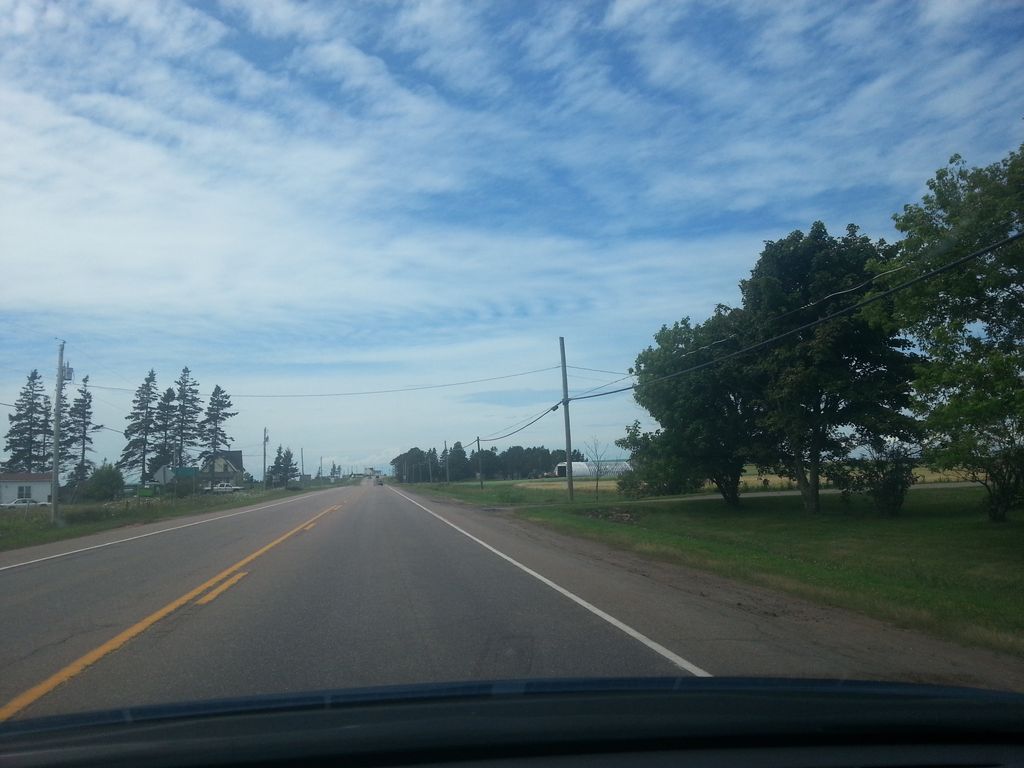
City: charlottetown